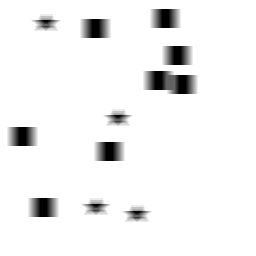
Squares: 8
Triangles: 0
Stars: 4
Total shapes: 12